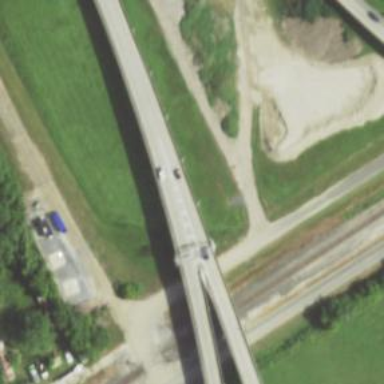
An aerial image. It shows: Motorway link bridge.